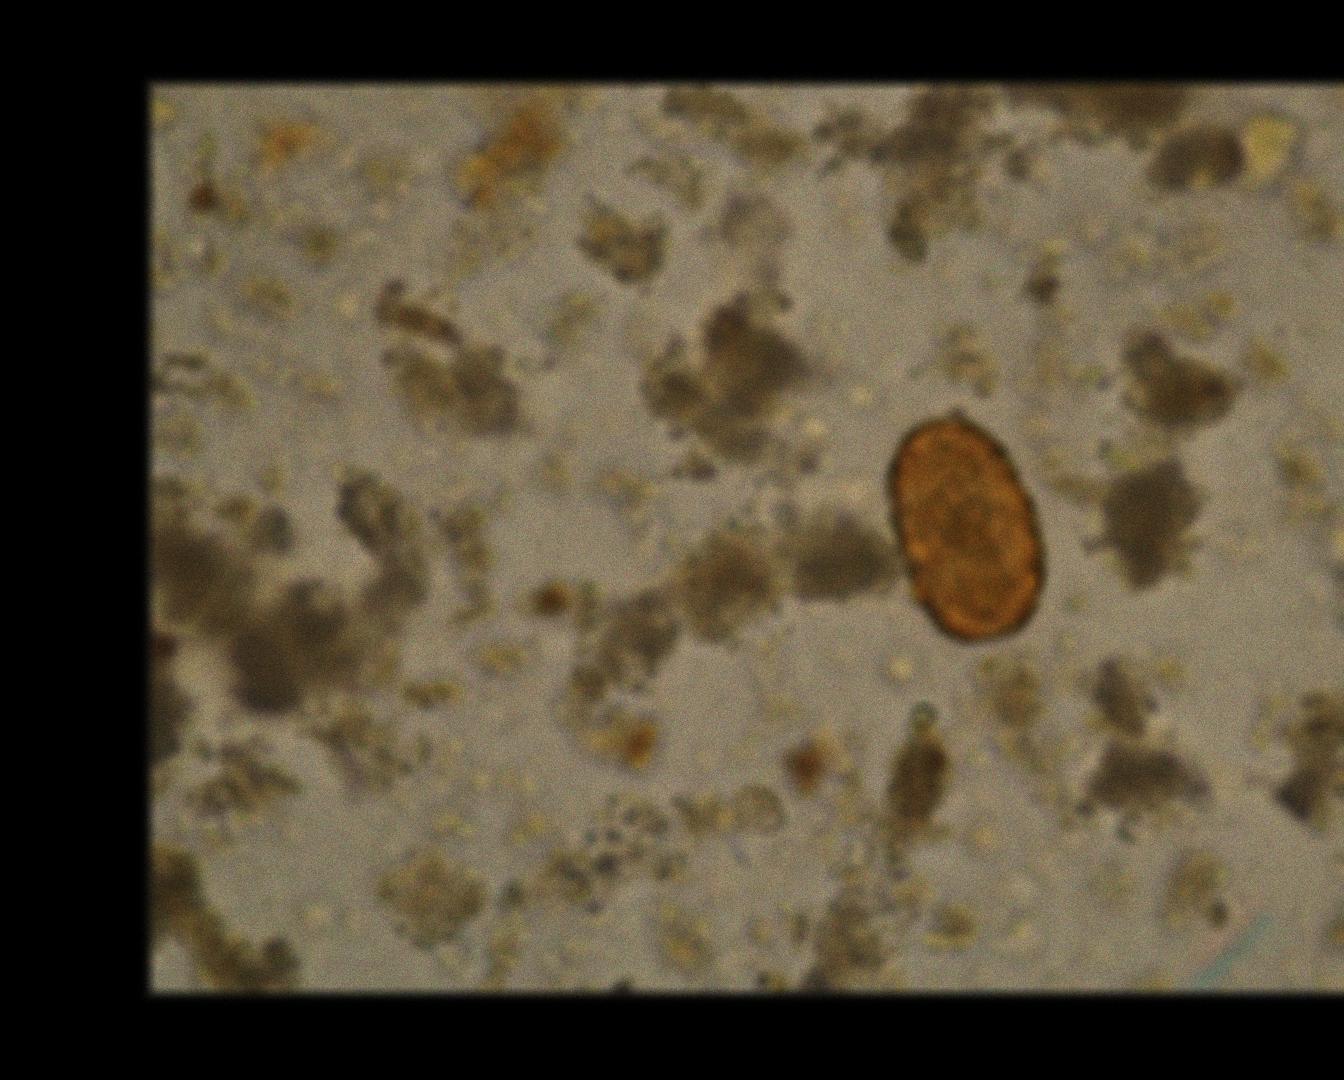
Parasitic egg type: Ascaris lumbricoides